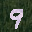
Label: 9